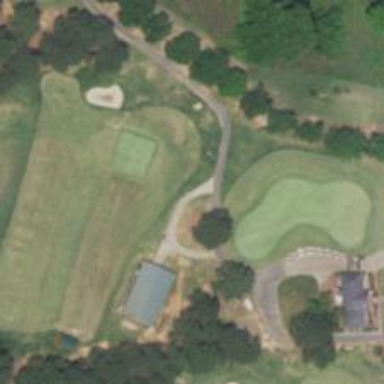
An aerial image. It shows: Path for both roads and golfers.